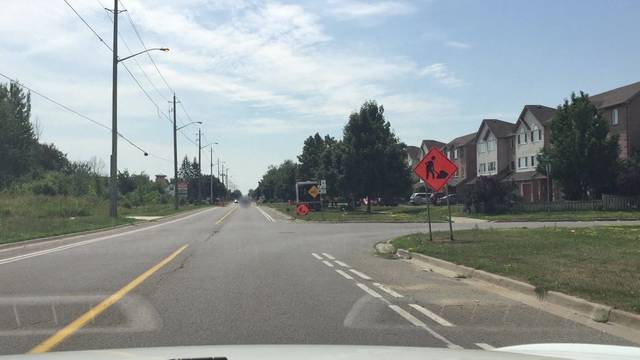
Region: Canada
Coordinates: 43.909, -78.788